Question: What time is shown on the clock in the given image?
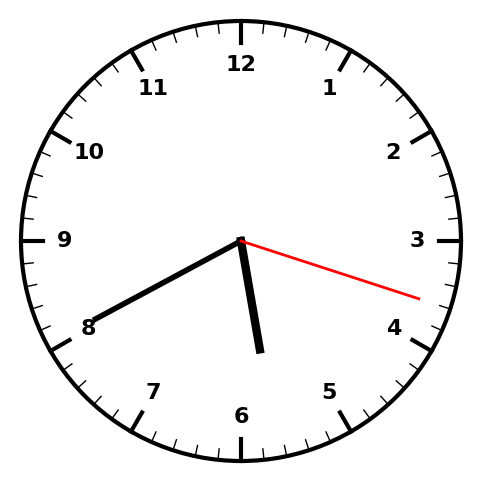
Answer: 05:40:18